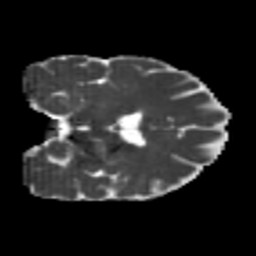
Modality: MD
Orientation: coronal
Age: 21
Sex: male
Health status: healthy
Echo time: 0.074 s